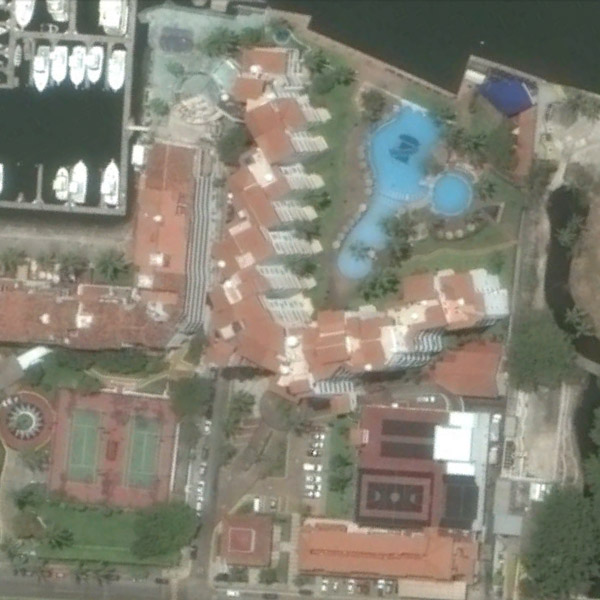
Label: Resort